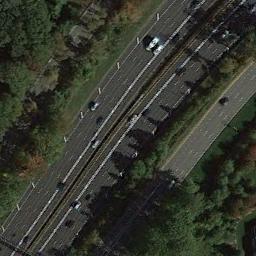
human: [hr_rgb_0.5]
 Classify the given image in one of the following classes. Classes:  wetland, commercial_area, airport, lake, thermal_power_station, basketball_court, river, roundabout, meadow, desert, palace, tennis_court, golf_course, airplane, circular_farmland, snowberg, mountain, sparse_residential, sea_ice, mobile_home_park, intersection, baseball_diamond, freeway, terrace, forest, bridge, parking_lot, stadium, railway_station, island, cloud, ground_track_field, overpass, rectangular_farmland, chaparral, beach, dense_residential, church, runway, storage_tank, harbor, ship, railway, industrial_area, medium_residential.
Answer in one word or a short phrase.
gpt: freeway